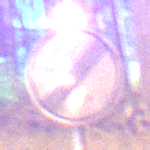
Verkehrszeichen: EndeSaemtlicherBegrenzungen
Umgebung: Outdoor, Suburban
Tageszeit: Night
Wetter: PartlyCloudy
Licht: Artificial
Jahreszeit: NotSpecified
Kontrast: HighContrast